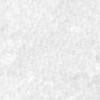
Label: no_change